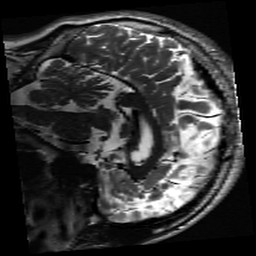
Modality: inplaneT2
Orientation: sagittal